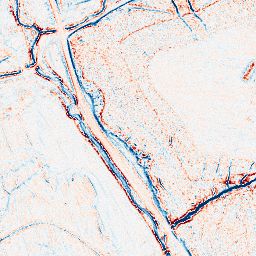
Category: edge_preserving
Decomposition family: anisotropic_diffusion
Decomposition parameters: iterations: 10
kappa: 10
gamma: 0.1
Upsampling method: quartic
Upsampling parameters: scale: 4
Upsampling scale: 4